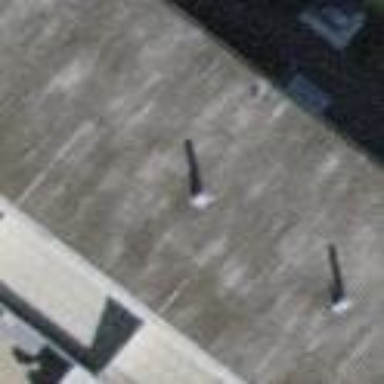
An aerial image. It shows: Terrace building with skillion roof shape.